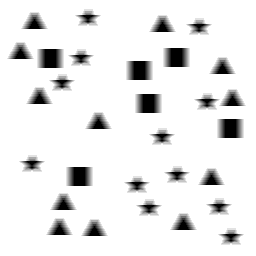
Squares: 6
Triangles: 12
Stars: 12
Total shapes: 30